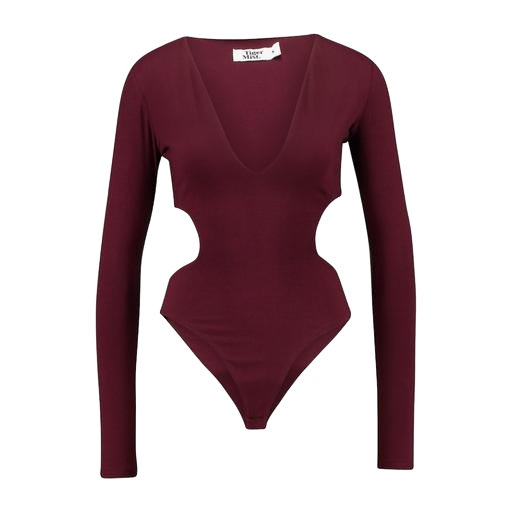
cutout jersey top, neckline cutouts, plunging neckline, white background